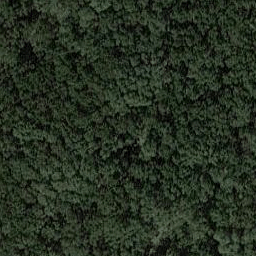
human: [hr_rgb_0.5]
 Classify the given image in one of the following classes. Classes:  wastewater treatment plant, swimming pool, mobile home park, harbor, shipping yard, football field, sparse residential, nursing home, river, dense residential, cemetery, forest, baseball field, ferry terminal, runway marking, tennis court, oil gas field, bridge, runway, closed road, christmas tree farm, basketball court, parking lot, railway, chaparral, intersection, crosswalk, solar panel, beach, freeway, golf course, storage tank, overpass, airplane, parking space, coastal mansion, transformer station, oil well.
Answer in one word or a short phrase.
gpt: forest